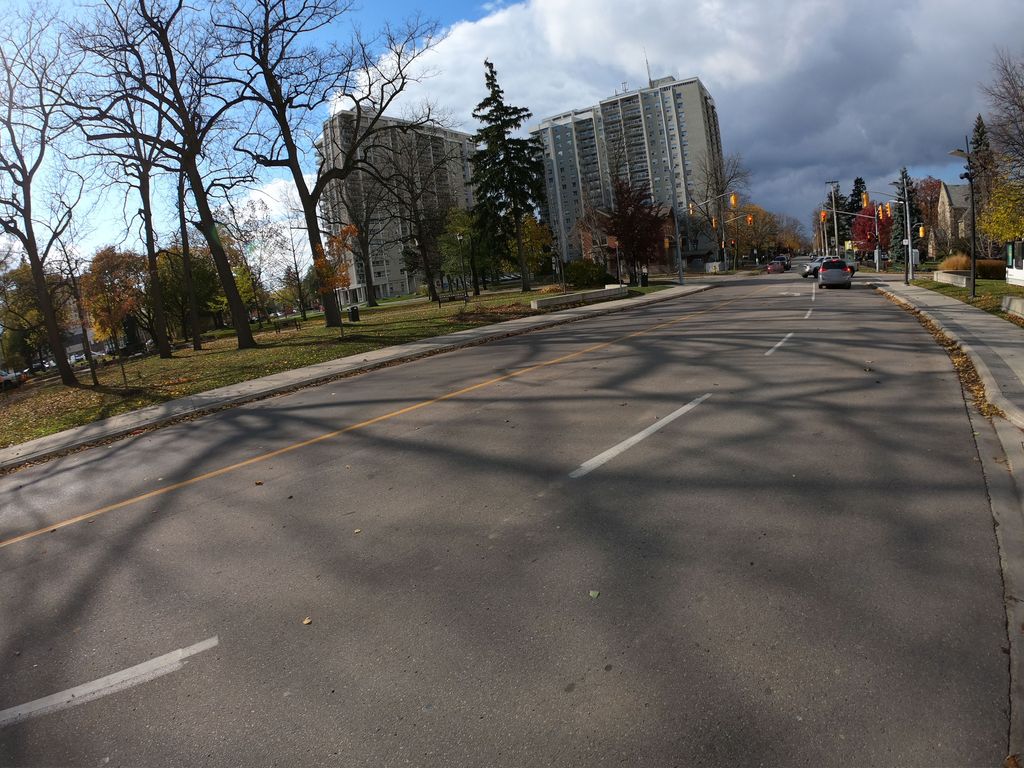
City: kitchener-waterloo